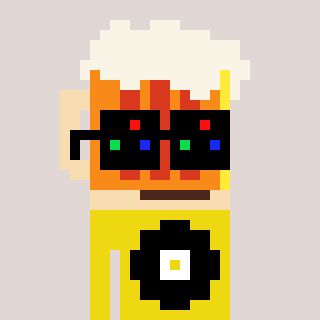
a pixel art character with square black sunglasses, a beer-shaped head and a yellow-colored body on a warm background